Field crop: maize
Growth stage: 2
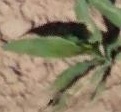
Species: maize